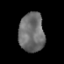
Tissue: prostate
Cell type: B cells
Senescence score: 0.714
Nuclear area (px): 975
Mean DAPI intensity: 110.426